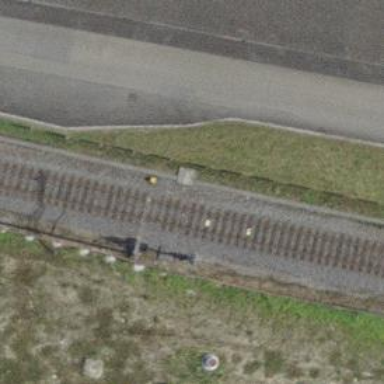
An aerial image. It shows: Railway signal.